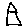
Label: house